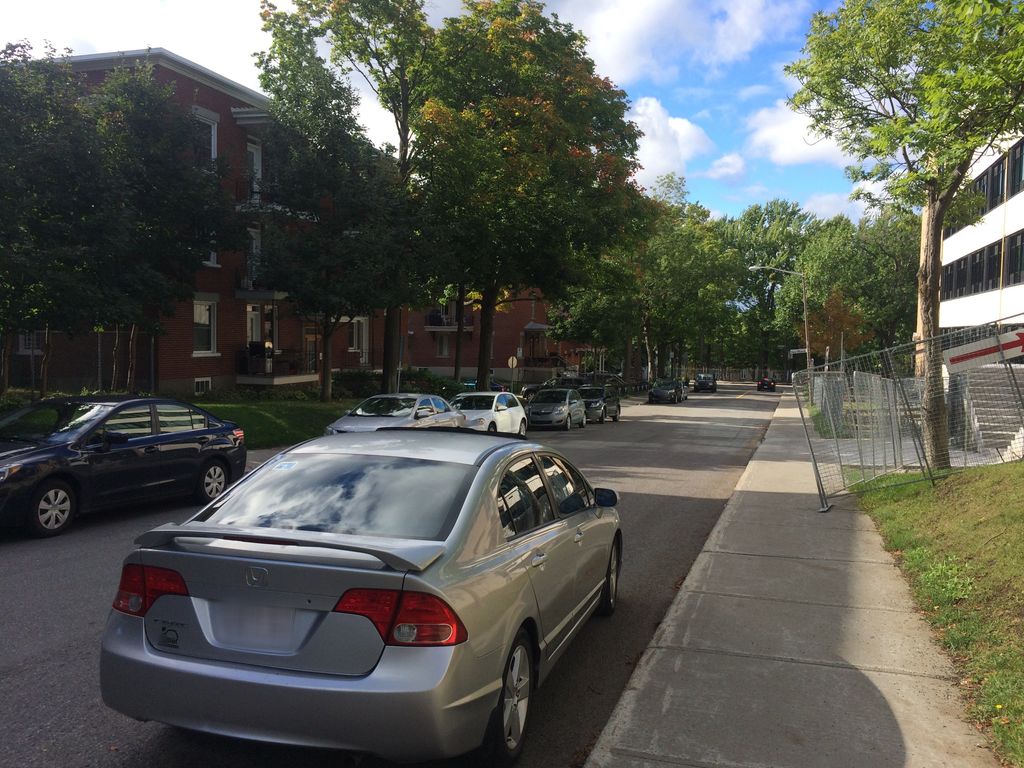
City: quebec_city